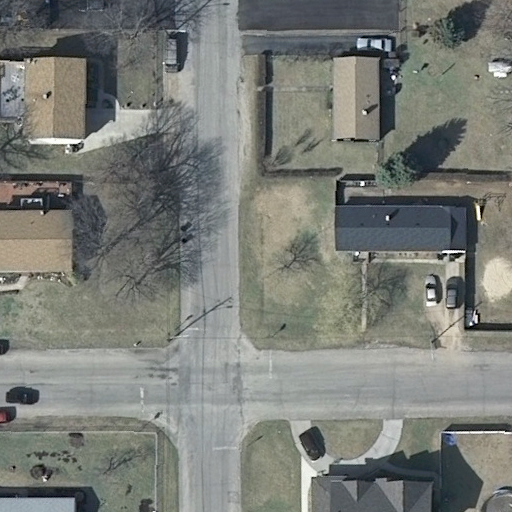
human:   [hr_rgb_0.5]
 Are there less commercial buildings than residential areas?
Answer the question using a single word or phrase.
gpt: yes

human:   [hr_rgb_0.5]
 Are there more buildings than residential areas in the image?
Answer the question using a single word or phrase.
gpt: yes

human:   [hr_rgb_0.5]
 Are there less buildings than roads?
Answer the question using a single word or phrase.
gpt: no

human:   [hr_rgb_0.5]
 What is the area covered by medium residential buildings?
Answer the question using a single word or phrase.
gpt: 937m2

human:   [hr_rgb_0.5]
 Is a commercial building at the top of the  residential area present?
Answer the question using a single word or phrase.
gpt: no

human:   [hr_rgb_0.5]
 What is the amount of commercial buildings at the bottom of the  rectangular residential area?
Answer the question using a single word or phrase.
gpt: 0

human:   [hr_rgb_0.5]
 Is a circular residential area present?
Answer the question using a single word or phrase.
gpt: no

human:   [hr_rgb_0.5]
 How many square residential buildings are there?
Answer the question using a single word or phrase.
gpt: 0

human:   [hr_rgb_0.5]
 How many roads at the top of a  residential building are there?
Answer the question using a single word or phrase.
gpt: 1

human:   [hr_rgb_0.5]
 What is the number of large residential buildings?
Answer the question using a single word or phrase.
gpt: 0

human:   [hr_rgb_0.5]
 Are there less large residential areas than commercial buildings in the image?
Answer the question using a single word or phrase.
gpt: no

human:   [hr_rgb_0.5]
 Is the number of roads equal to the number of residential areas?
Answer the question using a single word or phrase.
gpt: no

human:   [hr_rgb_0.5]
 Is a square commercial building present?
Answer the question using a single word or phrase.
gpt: no

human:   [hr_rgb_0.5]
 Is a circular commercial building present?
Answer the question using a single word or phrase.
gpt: no

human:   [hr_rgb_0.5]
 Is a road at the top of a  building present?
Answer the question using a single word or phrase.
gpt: yes

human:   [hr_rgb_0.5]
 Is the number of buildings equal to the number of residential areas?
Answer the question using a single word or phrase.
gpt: no

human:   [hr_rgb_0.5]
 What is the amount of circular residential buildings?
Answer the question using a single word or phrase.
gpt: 0

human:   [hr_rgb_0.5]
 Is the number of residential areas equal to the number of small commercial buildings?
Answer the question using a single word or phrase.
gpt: no

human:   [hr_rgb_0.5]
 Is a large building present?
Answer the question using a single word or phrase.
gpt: no

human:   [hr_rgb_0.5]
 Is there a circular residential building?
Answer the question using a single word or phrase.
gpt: no

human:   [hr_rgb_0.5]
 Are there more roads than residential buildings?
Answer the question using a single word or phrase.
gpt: no

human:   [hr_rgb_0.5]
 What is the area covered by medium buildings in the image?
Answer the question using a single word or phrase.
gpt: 937m2

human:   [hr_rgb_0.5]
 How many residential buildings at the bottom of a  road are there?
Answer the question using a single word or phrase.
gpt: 2

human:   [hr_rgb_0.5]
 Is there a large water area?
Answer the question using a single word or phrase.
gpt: no

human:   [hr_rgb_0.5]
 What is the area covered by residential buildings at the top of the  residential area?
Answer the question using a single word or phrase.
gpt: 953m2

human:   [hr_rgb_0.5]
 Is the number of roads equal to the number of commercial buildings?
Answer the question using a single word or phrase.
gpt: no

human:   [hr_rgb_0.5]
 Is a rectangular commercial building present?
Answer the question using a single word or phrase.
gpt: no

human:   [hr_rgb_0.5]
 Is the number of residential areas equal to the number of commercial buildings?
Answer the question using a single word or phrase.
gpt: no

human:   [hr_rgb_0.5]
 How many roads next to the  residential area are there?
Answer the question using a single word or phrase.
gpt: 2

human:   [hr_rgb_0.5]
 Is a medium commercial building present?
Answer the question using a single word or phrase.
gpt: no

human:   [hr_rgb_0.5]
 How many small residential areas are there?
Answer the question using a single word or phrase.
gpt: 0

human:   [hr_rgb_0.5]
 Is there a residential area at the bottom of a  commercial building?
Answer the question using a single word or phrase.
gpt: no

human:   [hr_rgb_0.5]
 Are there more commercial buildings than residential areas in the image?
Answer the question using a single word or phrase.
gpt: no

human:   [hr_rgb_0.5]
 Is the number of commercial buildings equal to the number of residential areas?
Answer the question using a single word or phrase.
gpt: no

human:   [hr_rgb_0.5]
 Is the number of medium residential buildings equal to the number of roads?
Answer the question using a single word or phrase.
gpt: no

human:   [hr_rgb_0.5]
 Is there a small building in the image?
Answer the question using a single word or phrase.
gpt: yes